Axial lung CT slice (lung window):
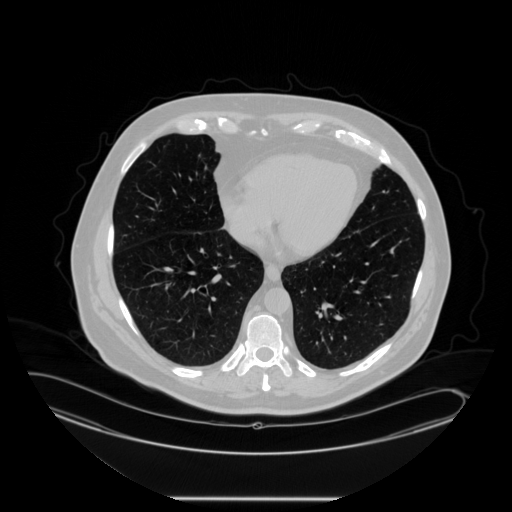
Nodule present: no